You are looking at the continuous-wavelet transform of a rotating shaft's vibration signal. Based on the visible evidence, which rotor condition applies: normal, misalignment, unbalance, looseness?
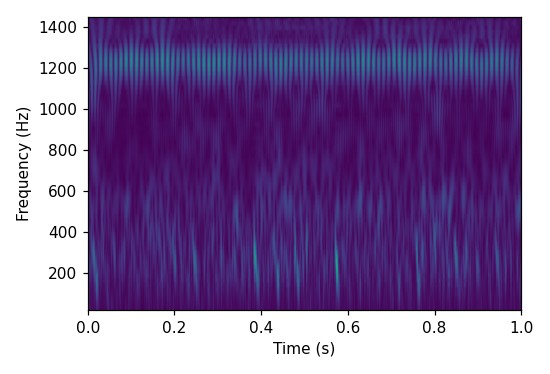
Answer: misalignment